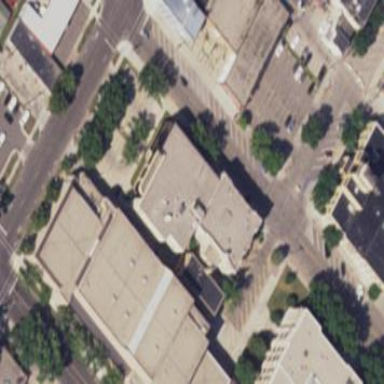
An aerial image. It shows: Public town hall building.